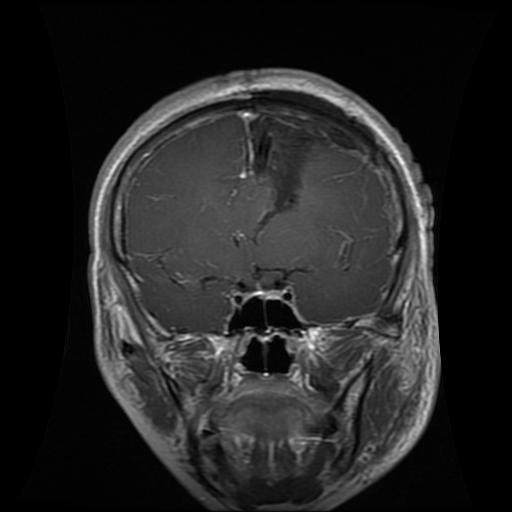
Label: glioma